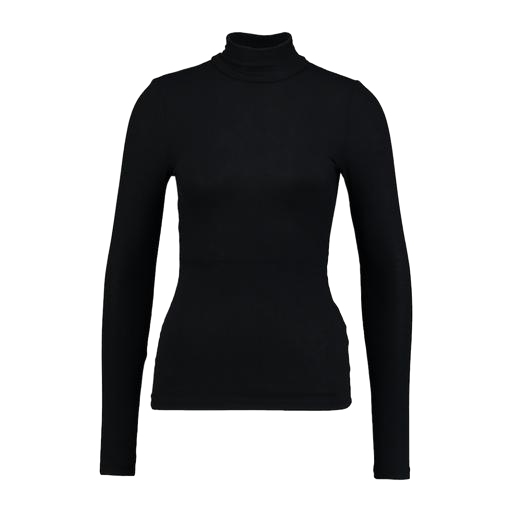
high-neck top, black polo-neck top, black high-neck top, white background